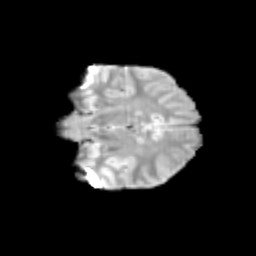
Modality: T2w
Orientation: coronal
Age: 10
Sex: female
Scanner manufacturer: siemens
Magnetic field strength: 3 T
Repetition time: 3.8 s
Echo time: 0.07 s